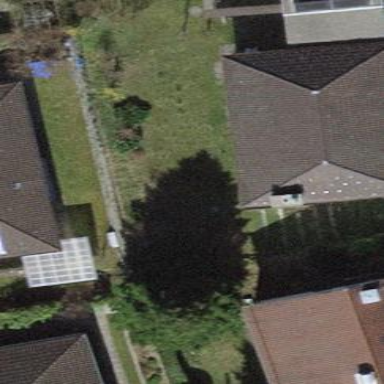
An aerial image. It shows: Detached building with hipped roof. The roof is tiled.